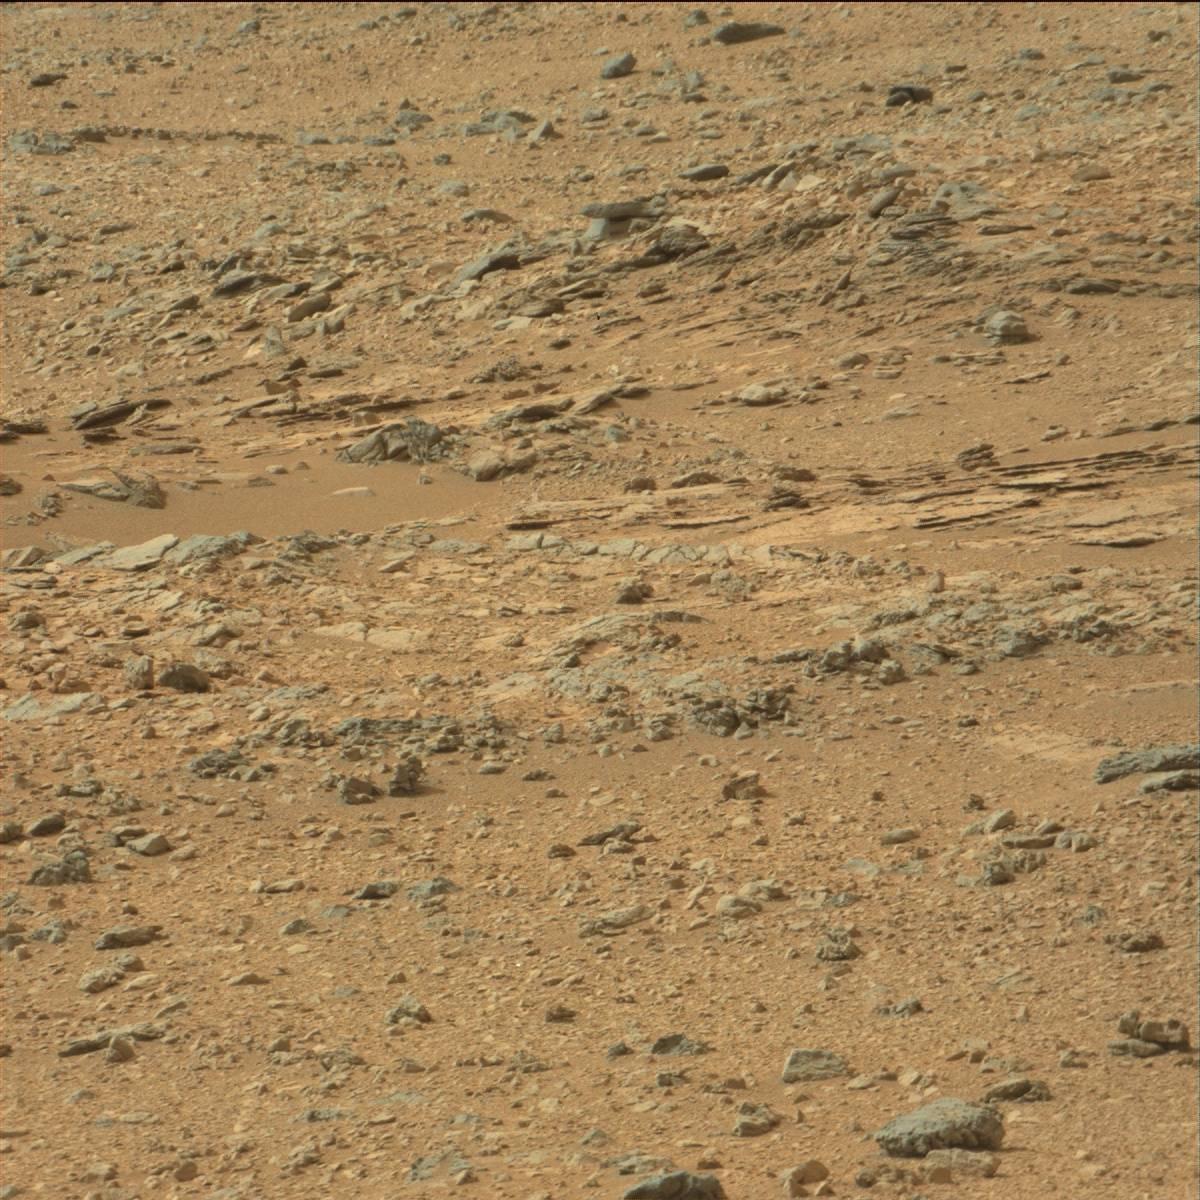
Terrain classes present: Bedrock, Sand / Soil